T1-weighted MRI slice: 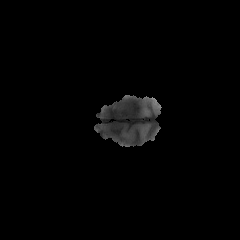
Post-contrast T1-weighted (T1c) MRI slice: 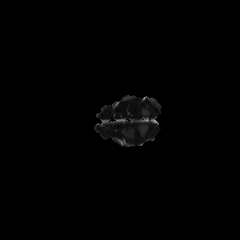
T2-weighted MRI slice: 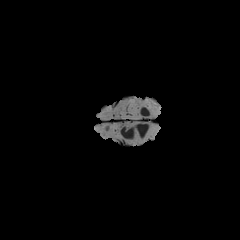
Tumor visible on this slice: no